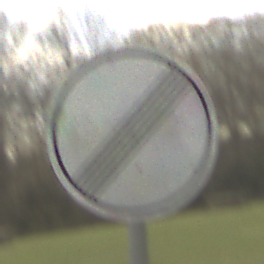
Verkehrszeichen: EndeSaemtlicherBegrenzungen
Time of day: MorningAfternoon
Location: Outdoor (Suburban)
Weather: Overcast
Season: NotSpecified
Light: Natural